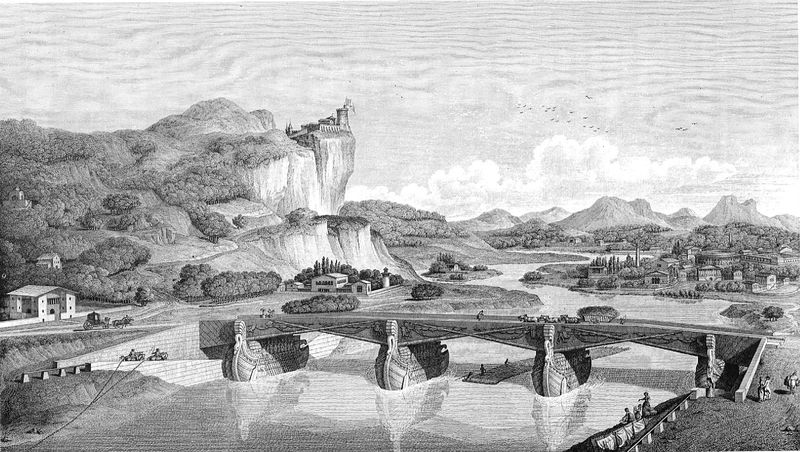
Titel: “L´Architecture considérée sous le rapport de l´art, des moers et de la législation”
Künstler: Claude Nicolas Ledoux
Schlagwörter: berg, felsen, wasser, wolken, fluss, landschaft, grau, schwarz, zeichnung, haus, flusslauf, häuser, brücke, boote, turm, berge, fels, grafik, idylle, druck, sstich, weisd